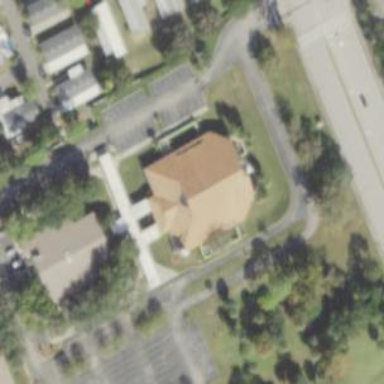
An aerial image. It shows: Building serving as place of worship.